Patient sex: M
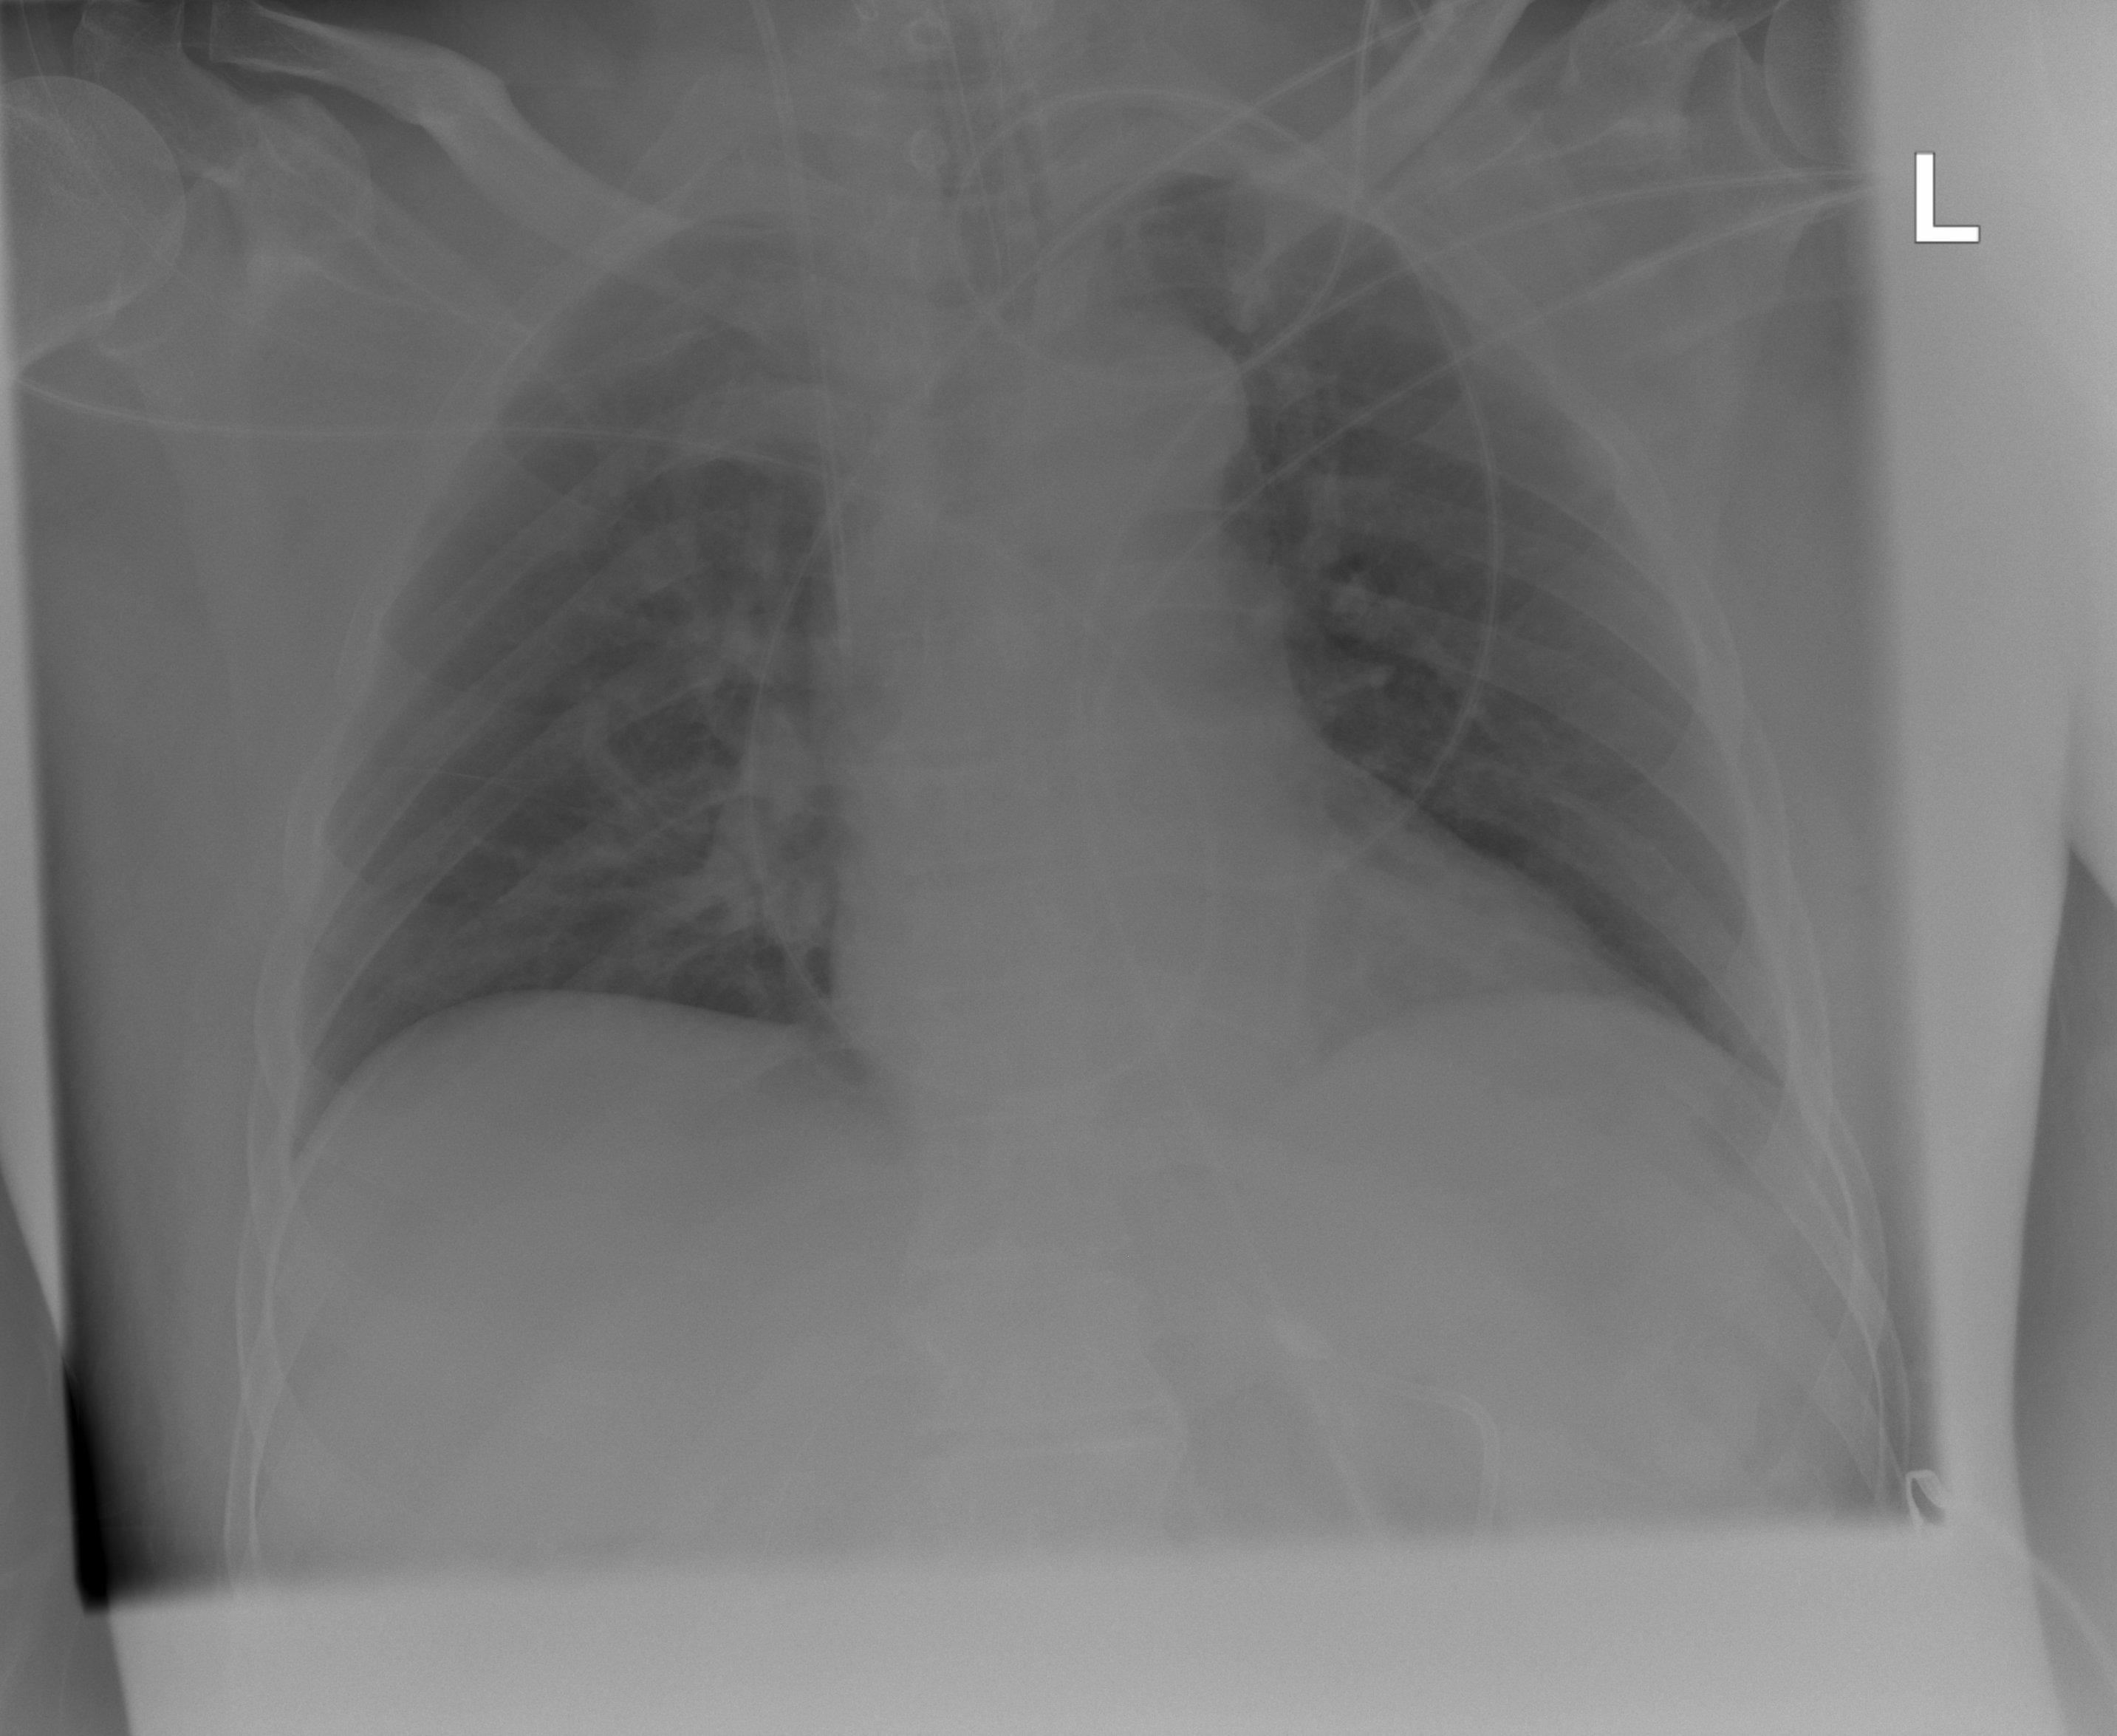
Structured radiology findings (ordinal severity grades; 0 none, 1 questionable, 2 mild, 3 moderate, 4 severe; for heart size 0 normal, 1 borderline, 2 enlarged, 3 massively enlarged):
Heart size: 0
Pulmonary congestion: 0
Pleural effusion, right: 0
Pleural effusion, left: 0
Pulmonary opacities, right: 2
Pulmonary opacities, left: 0
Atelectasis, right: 0
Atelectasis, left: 0